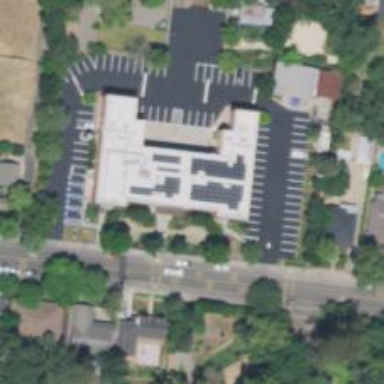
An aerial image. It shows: Kindergarten.